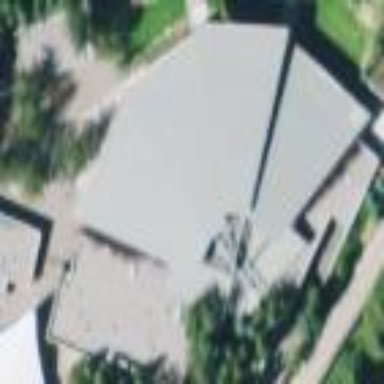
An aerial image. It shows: Theatre building.